Question: I'm using 'authopen' inside one of my programs to modify files owned by root. As can be seen in the screenshot below 'authopen' asks for a admin password. What I'd like to achieve is that the dialog shows my app's name and then passes the authorization to 'authopen'.

## Code
Launching 'authopen' which returns an authorized file descriptor.
'''
int pipe[2];
socketpair(AF_UNIX, SOCK_STREAM, 0, pipe);
if (fork() == 0) { // child
// close parent's pipe
close(pipe[0]);
dup2(pipe[1], STDOUT_FILENO);
const char *authopenPath = "/usr/libexec/authopen";
execl(authopenPath,
authopenPath,
"-stdoutpipe",
[self.device.devicePath fileSystemRepresentation],
NULL);
NSLog(@"Fatal error, we should never reach %s:%d", __FILE__, __LINE__);
exit(-1);
} else { // parent
close(pipe[1]);
}
// get file descriptor through sockets
'''
I'd really like to use 'AuthorizationExecuteWithPrivileges' because then I'd have to get more rights than I want to.
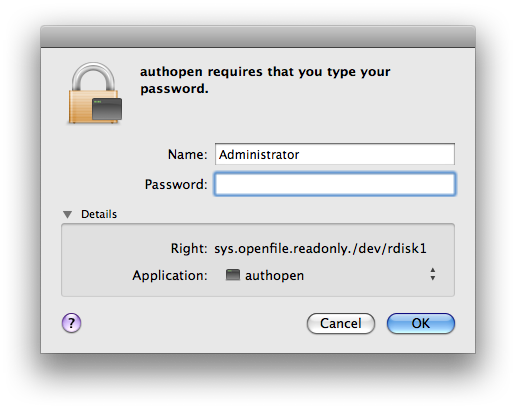
Answer: Apple has added an <URL> in OS X 10.9 Mavericks that allows exactly this. Prior this seemed to be impossible.
>
### -extauth
specifies that authopen should read one AuthorizationExternalForm structure from stdin,
convert it to an AuthorizationRef, and attempt to use it to authorize the open(2)
operation.The authorization should refer to the sys.openfile right corresponding to the requested operation.The authorization data will be read before any additional data supplied on 'stdin', and will
not be included in data written with '-w'.
I have not used this yet, so I do not have any sample code.